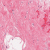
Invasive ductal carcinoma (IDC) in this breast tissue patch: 0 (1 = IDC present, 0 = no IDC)